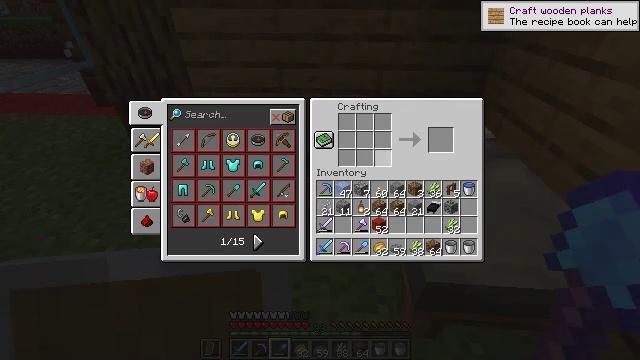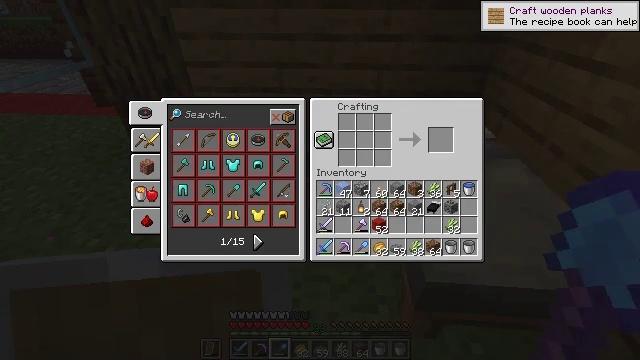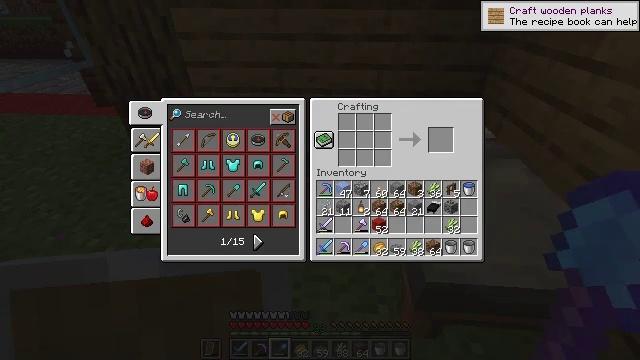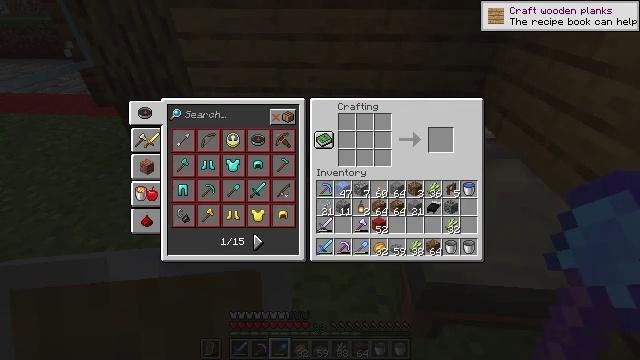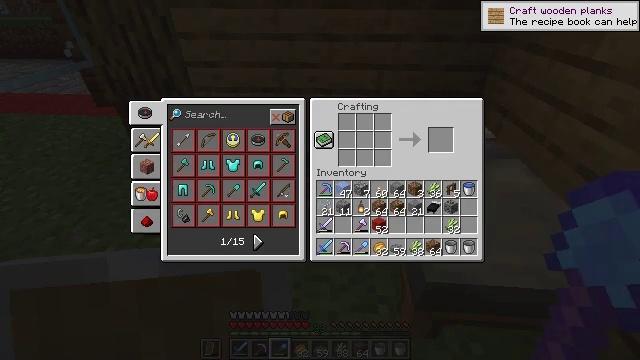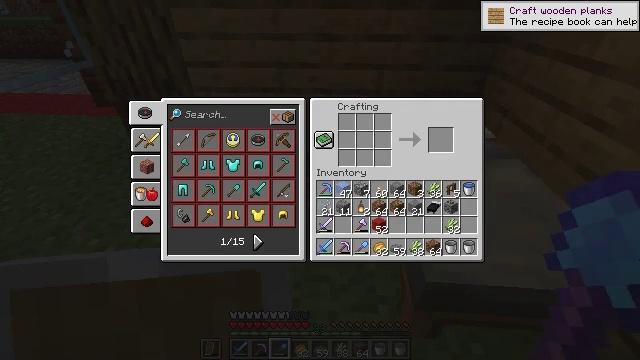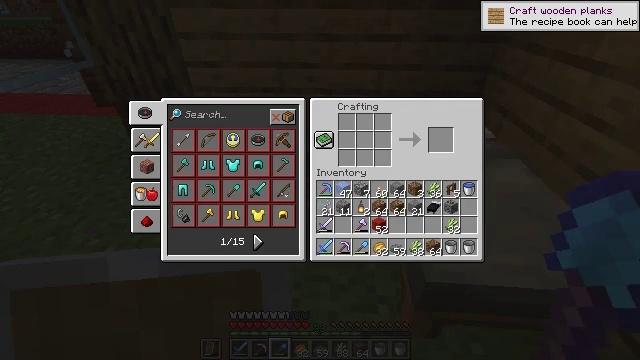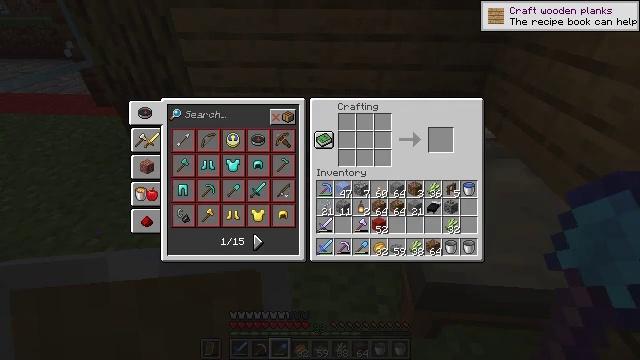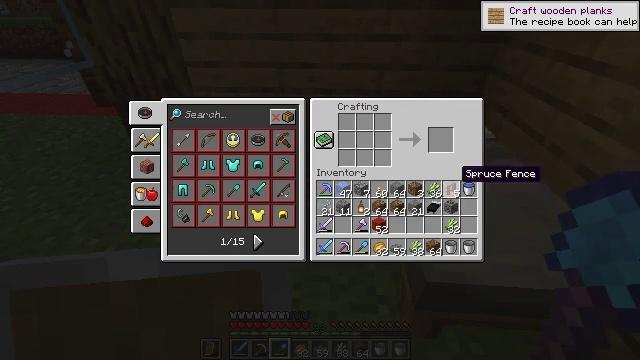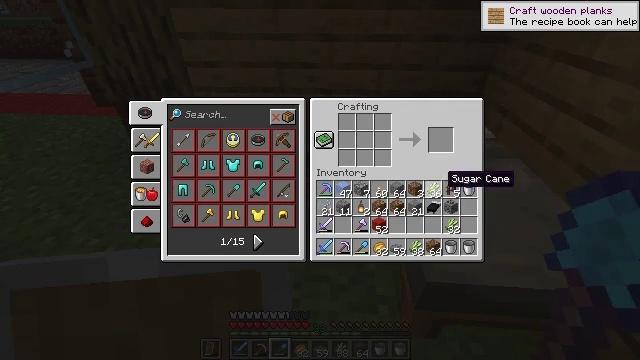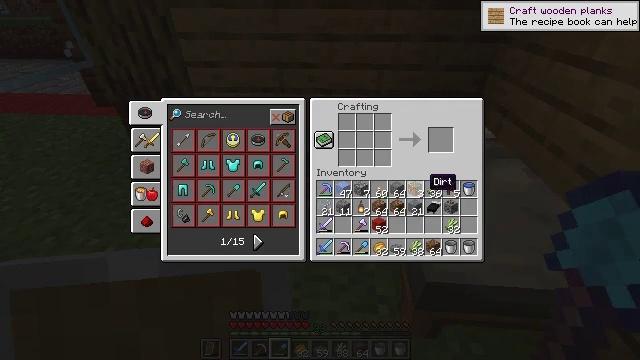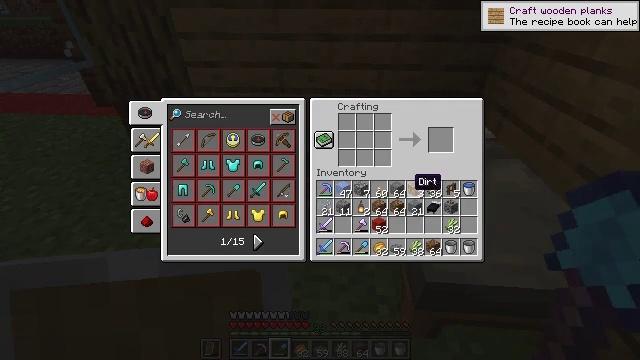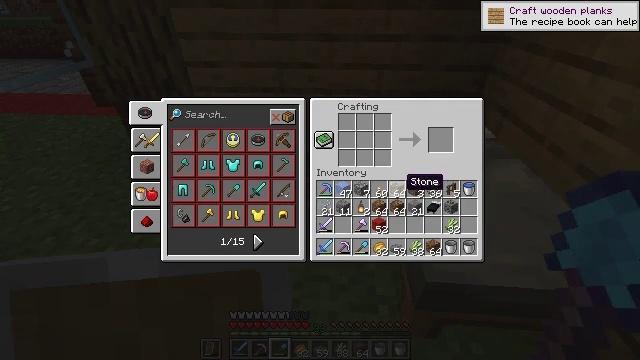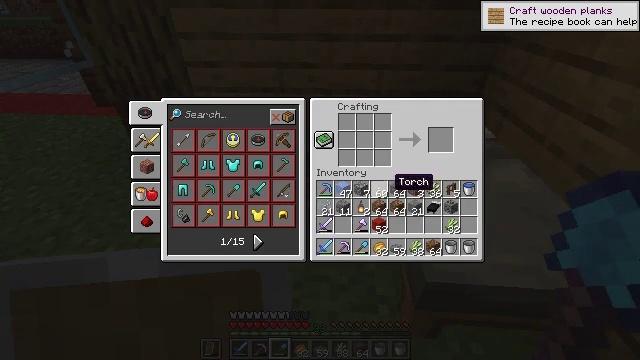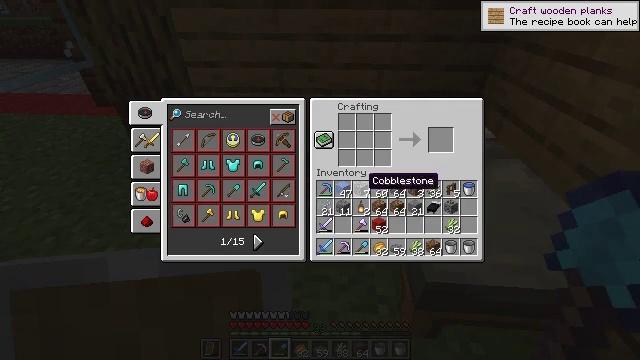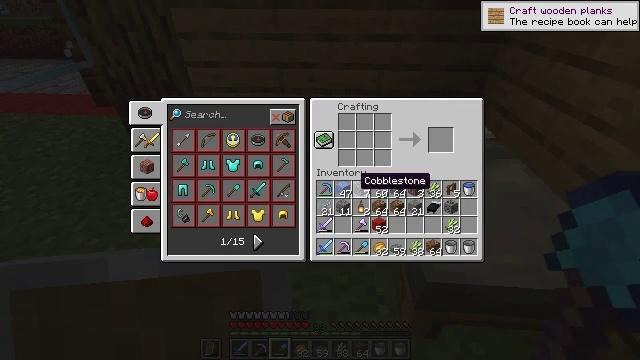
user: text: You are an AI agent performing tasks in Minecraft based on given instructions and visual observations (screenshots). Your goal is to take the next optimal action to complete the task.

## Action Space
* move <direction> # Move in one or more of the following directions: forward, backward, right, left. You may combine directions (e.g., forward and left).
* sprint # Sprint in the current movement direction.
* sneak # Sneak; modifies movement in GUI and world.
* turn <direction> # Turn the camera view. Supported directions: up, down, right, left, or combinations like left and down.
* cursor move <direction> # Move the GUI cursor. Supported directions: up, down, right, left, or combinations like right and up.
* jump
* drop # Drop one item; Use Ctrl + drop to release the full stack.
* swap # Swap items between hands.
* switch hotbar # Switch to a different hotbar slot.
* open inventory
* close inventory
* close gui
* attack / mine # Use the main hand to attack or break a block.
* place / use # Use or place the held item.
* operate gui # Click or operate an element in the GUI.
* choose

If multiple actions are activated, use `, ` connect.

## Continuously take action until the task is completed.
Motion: motion action
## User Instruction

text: Use the crafting table to make packed ice.
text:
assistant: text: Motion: cursor move right
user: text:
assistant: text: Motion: cursor move right
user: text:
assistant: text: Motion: cursor move right
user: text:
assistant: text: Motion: cursor move right and down
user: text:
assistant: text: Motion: cursor move right and down
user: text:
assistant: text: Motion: no_op
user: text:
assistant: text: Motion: no_op
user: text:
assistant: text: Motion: no_op
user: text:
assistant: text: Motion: cursor move left
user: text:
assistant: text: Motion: cursor move left
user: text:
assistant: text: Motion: cursor move left
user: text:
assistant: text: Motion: cursor move left
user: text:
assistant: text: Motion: cursor move left
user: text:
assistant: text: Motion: cursor move left
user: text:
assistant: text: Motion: cursor move left
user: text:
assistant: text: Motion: no_op
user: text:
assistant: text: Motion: no_op
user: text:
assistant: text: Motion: no_op
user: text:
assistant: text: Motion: no_op
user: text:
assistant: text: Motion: no_op
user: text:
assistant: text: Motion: operate gui
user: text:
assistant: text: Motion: operate gui
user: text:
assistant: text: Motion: cursor move up
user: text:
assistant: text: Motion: cursor move up
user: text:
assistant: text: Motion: no_op
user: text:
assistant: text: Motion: no_op
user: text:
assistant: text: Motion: no_op
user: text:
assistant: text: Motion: no_op
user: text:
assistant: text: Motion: choose
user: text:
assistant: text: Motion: choose